Brain MRI, modality: hrT2
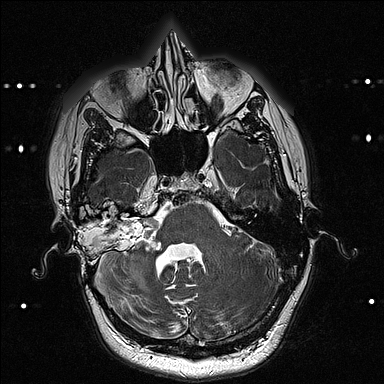